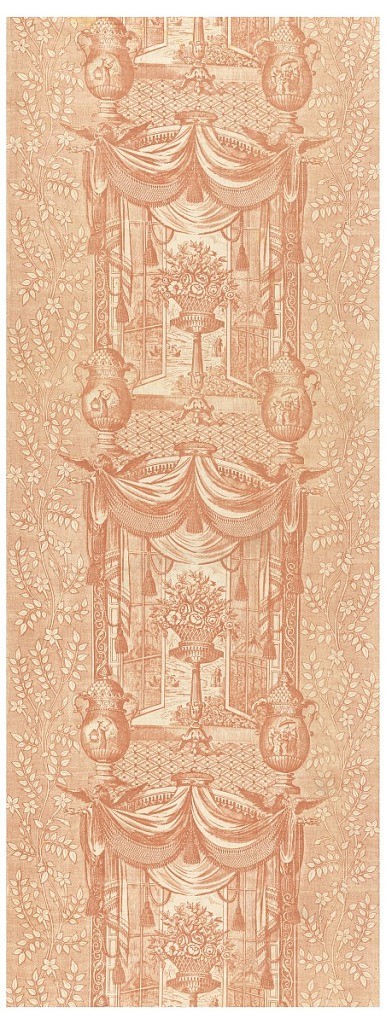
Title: Textiles
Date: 1820–1830
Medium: cotton Technique: printed by engraved roller on plain weave
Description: Printed textiles with red and white pattern showing vertical curving branches surrounding two elaborate windows. The window has panes that open onto a Chinoiserie scene of a lake with three people in a boat as a couple walks along the shore. Both windows have elaborate window treatments of tassels and swags with a large urn of flowers in front. Two large vases with Chinoiserie-style scenes are on either side of the open window. Repeat is 20 ¾".